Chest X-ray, PA view. Patient: 44 years old, sex F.
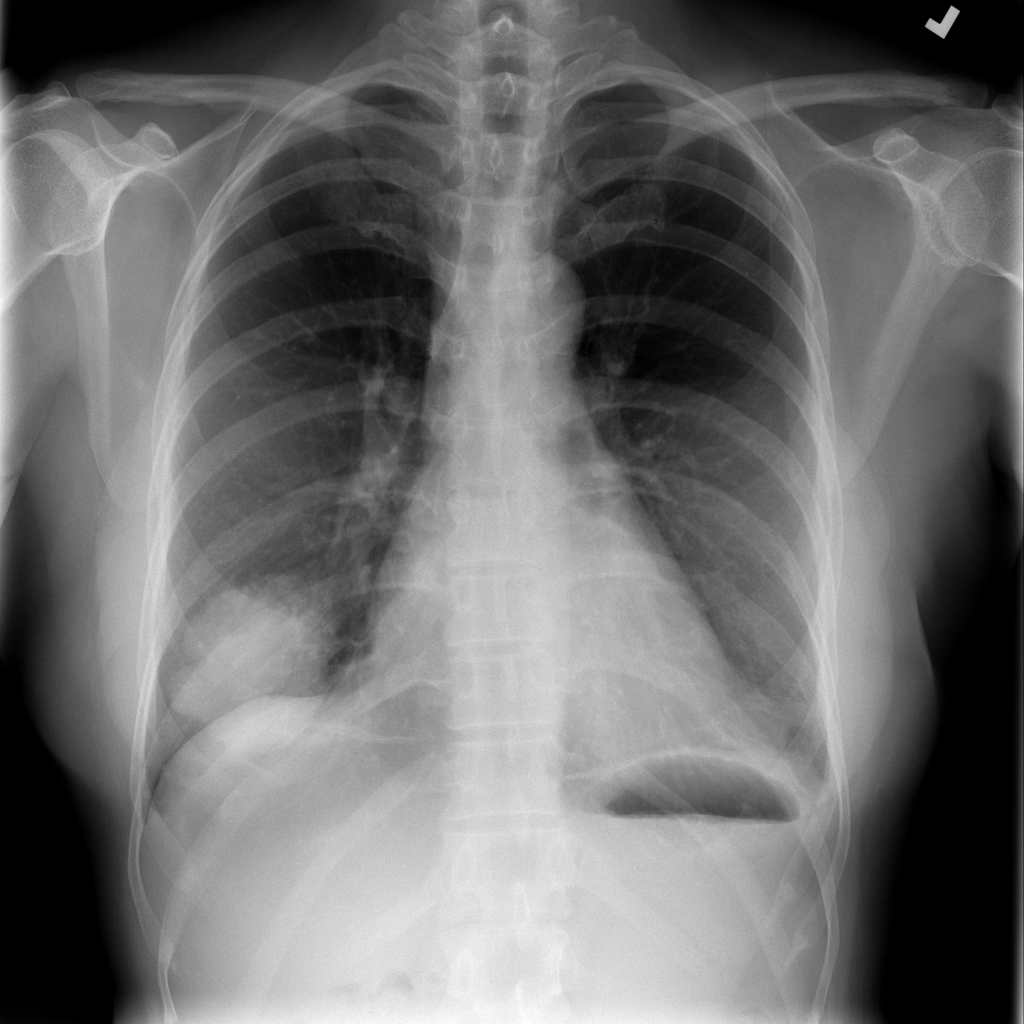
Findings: Infiltration, Mass